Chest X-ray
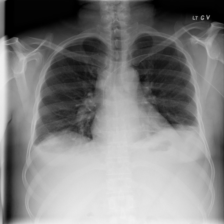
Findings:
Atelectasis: positive
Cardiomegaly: negative
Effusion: positive
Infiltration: positive
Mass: negative
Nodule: negative
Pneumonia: negative
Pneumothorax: negative
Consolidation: positive
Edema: negative
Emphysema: negative
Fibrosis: negative
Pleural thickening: negative
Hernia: negative